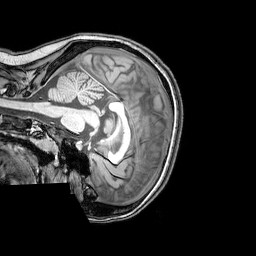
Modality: T1w
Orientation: sagittal
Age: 23
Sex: female
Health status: healthy
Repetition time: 0.081 s
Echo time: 0.037 s